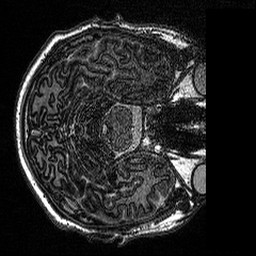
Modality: MP2RAGE
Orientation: axial
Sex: male
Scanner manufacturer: siemens
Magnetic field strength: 3 T
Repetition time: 5 s
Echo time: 0.00292 s